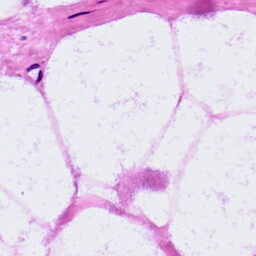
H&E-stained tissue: LymphNode